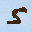
Label: 5